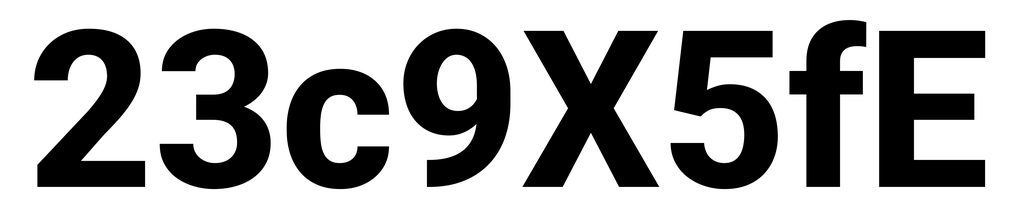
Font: Roboto_ExtraBold